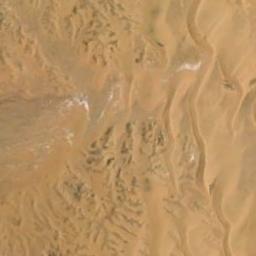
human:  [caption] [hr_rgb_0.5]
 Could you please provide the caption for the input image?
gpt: There is a little grain in this desert .

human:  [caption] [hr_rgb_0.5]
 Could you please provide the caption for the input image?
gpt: The desert has deep yellow sand and some ravines of different sizes .

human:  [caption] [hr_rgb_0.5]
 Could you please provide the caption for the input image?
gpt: This is a yellow desert with wavy stripes .

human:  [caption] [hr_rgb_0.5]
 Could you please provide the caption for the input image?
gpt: The desert is full of yellow sand .

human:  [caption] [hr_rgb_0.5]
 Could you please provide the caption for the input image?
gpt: A yellow desert with some dunes .